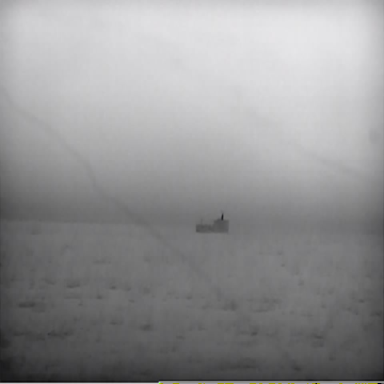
There is a liner in the infrared image.